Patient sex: M
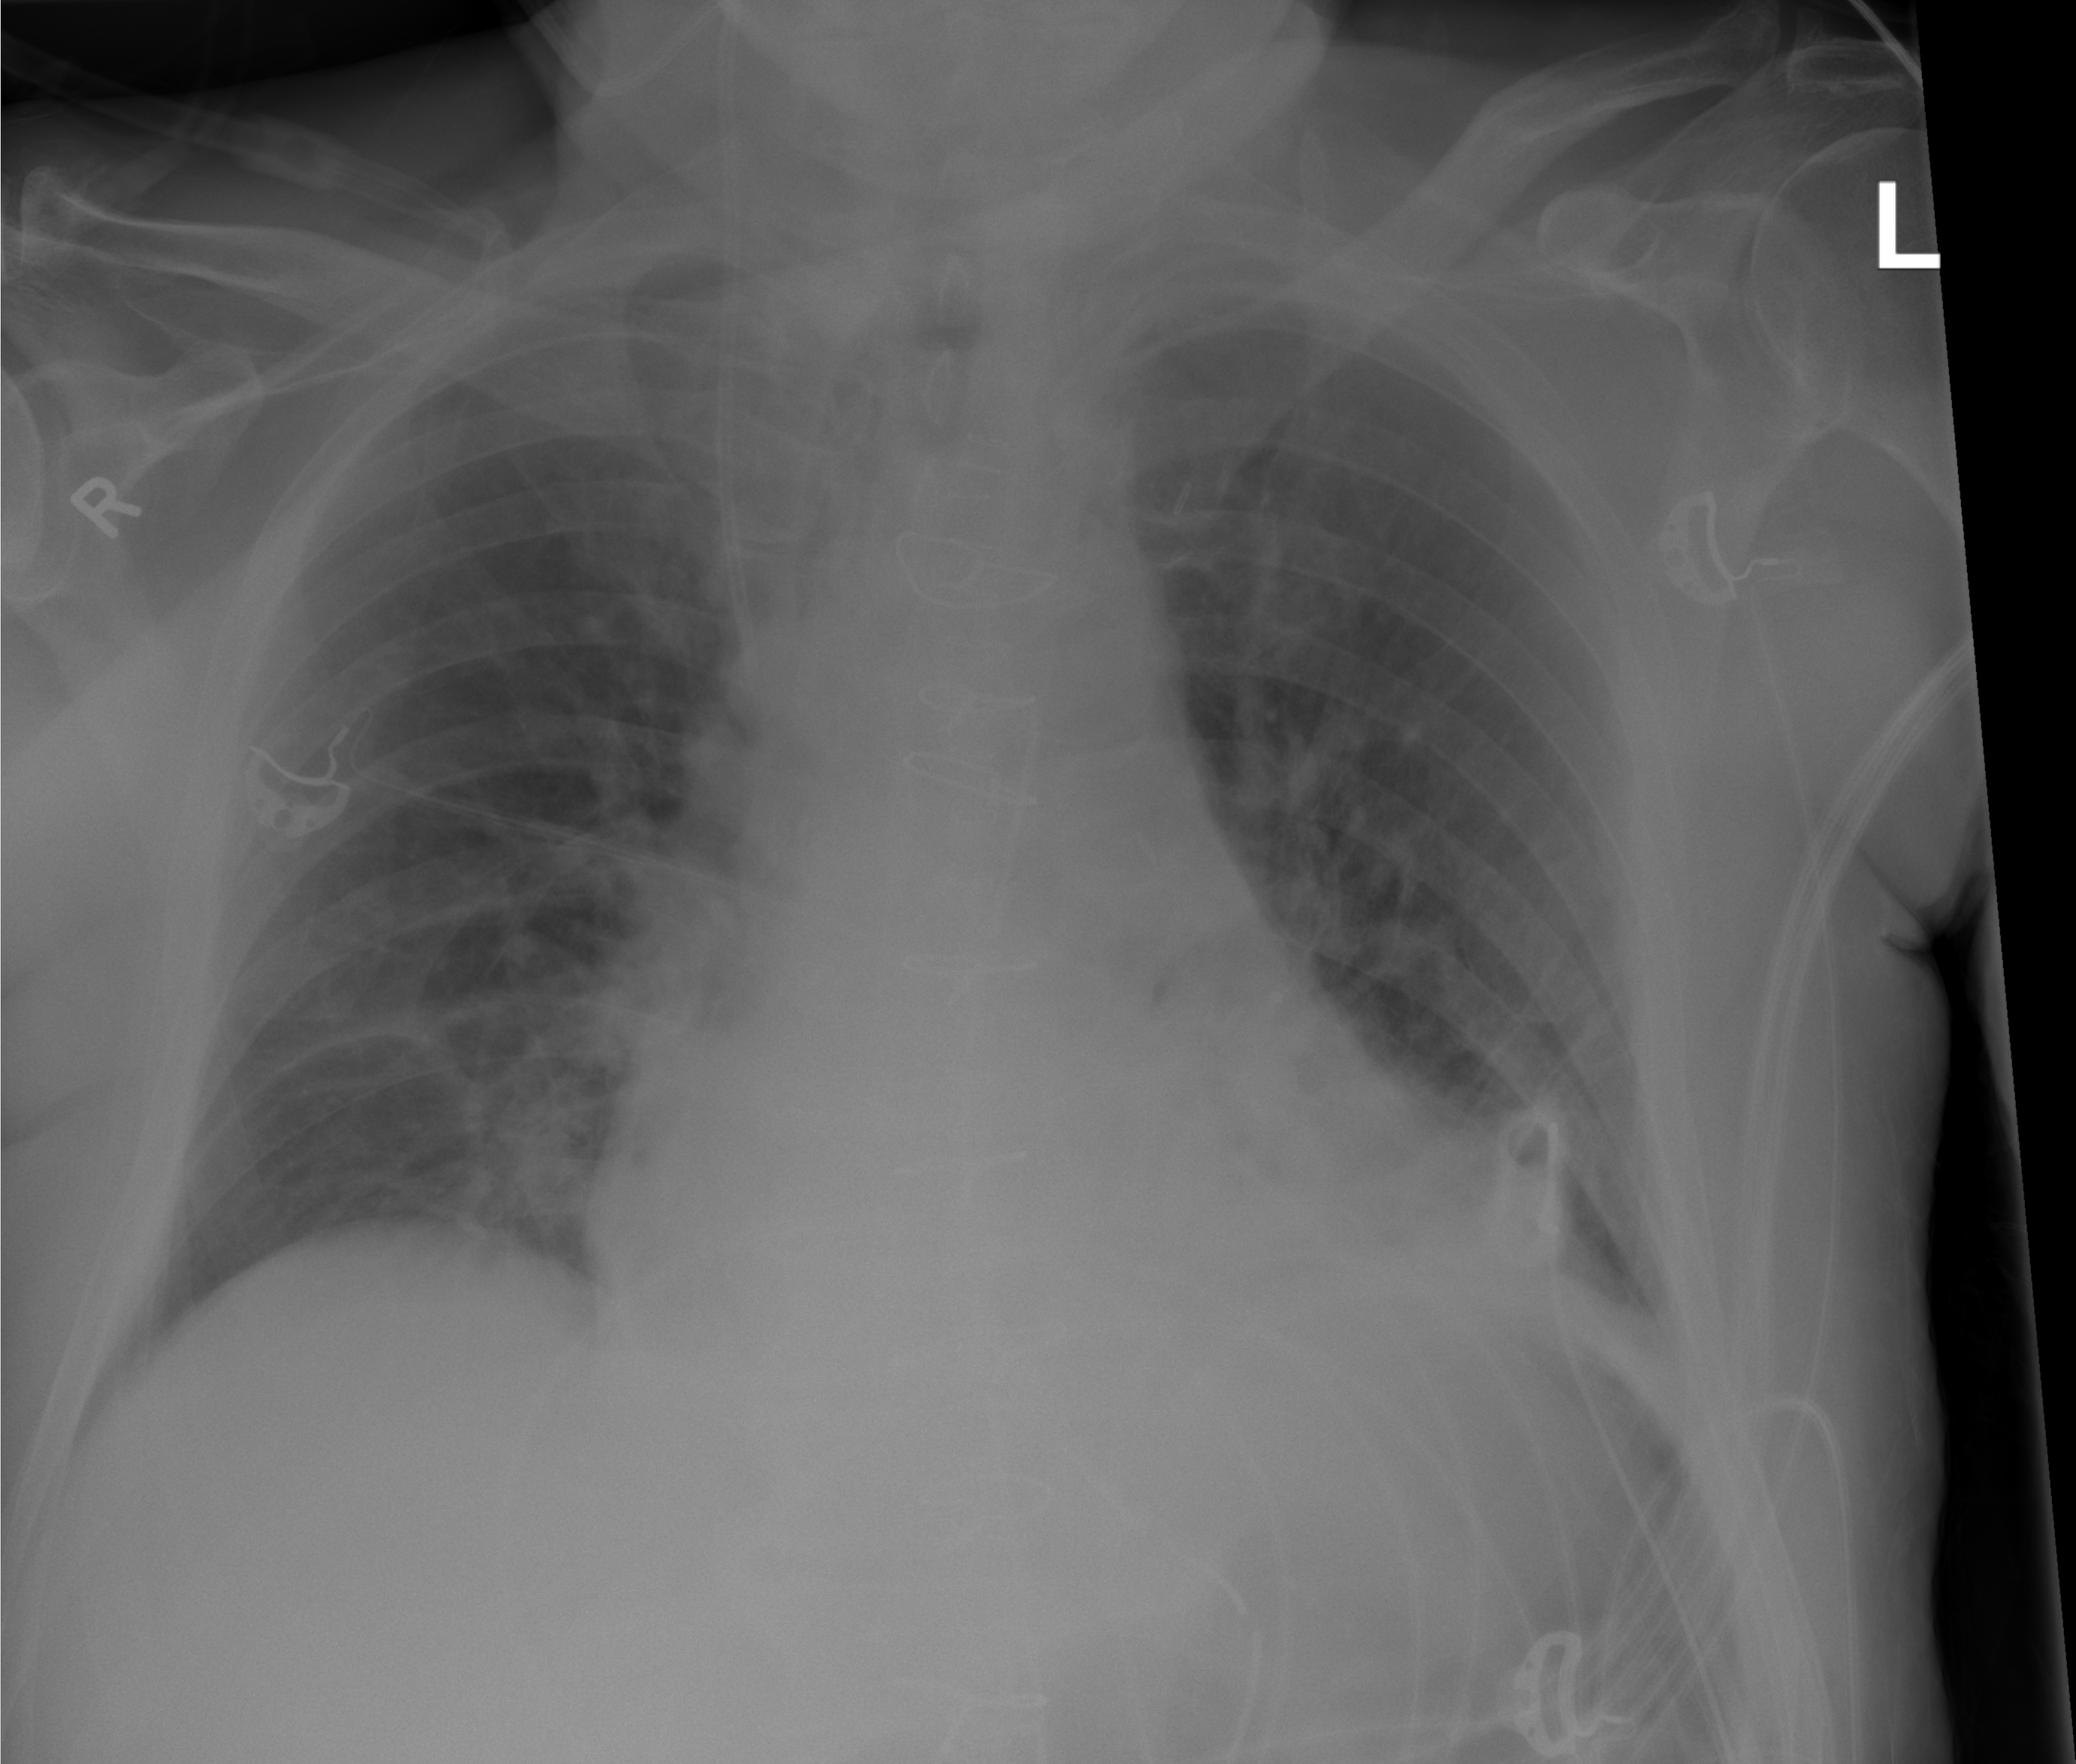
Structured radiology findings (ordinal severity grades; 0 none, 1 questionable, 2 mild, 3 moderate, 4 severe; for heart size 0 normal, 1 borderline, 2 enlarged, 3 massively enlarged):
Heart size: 2
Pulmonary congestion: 2
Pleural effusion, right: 0
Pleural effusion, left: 2
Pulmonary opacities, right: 0
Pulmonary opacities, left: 0
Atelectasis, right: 2
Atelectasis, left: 2